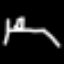
Label: bed